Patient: sex F, age 54
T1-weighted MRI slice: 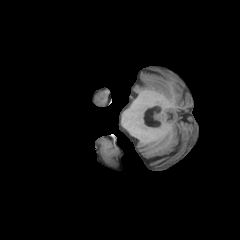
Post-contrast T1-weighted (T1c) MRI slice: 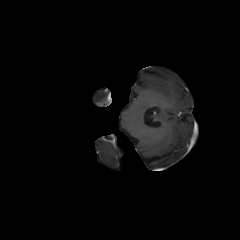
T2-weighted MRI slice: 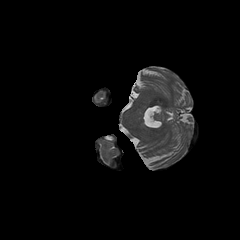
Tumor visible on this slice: no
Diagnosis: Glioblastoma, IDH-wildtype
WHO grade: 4